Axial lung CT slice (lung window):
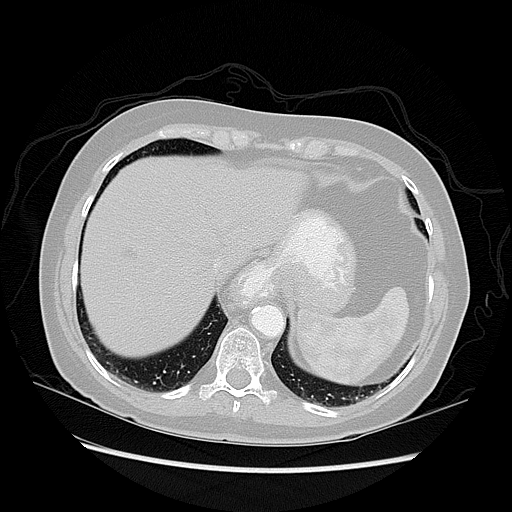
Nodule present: no